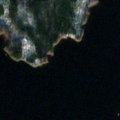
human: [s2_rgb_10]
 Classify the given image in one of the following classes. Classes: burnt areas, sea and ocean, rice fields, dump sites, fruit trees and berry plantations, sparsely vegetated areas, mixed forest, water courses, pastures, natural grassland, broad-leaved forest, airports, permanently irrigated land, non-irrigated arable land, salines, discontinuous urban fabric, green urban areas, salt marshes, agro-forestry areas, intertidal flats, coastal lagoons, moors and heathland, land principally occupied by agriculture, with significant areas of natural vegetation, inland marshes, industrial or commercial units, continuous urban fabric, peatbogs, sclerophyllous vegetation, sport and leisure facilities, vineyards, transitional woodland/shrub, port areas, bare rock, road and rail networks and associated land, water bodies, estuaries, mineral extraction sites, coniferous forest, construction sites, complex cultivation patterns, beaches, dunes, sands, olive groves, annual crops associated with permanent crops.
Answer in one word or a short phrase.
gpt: coniferous forest, mixed forest, water bodies